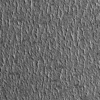
Label: not_dusty